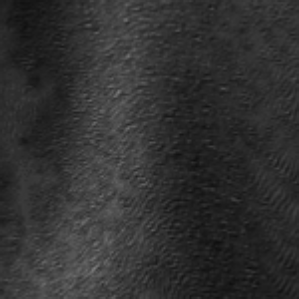
Label: frost